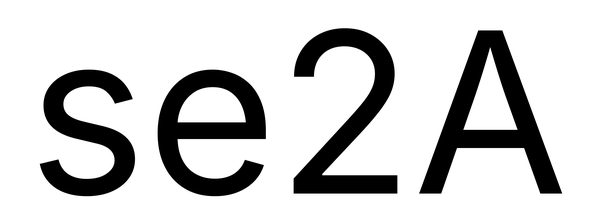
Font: Inter_Regular